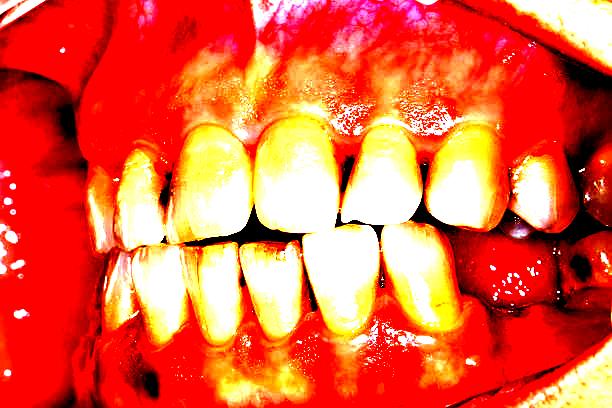
Condition: Calculus